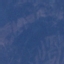
Land use / land cover class: HerbaceousVegetation